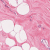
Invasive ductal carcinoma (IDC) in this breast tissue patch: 0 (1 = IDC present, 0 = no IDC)